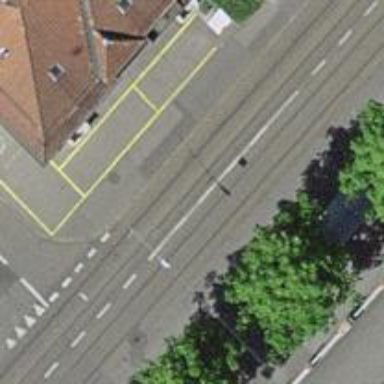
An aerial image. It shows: Tram stop with public transport stop position for trams.